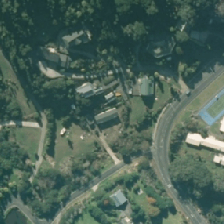
Land cover: urban_build_up